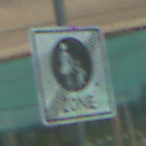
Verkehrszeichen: EndeFussgaengerzone
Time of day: MorningAfternoon
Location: Roofed (Special)
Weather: PartlyCloudy
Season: NotSpecified
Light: Natural